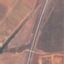
Label: Highway